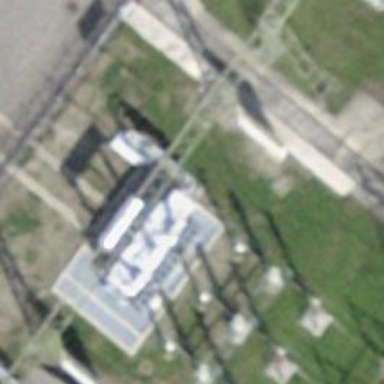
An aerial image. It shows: Transformer.